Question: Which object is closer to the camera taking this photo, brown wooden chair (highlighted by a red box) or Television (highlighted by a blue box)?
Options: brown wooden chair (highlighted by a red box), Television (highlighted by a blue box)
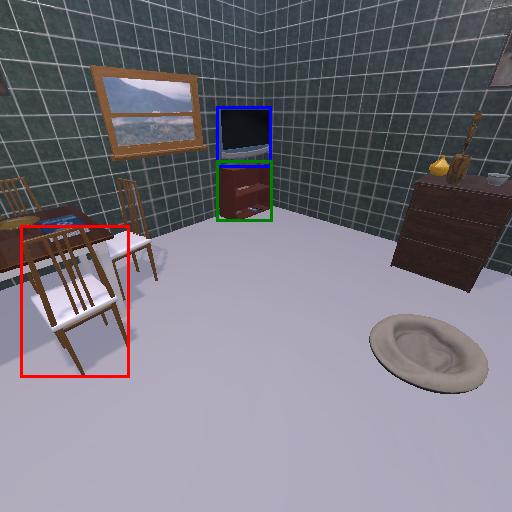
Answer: brown wooden chair (highlighted by a red box)